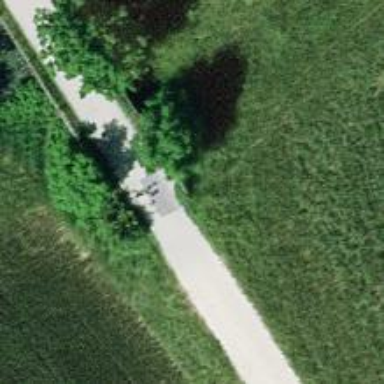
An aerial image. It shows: Track road with bridge.